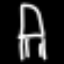
Label: chair